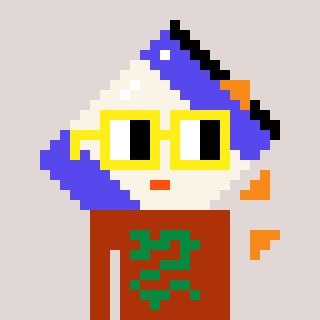
a pixel art character with square yellow glasses, a chips-shaped head and a hotbrown-colored body on a warm background